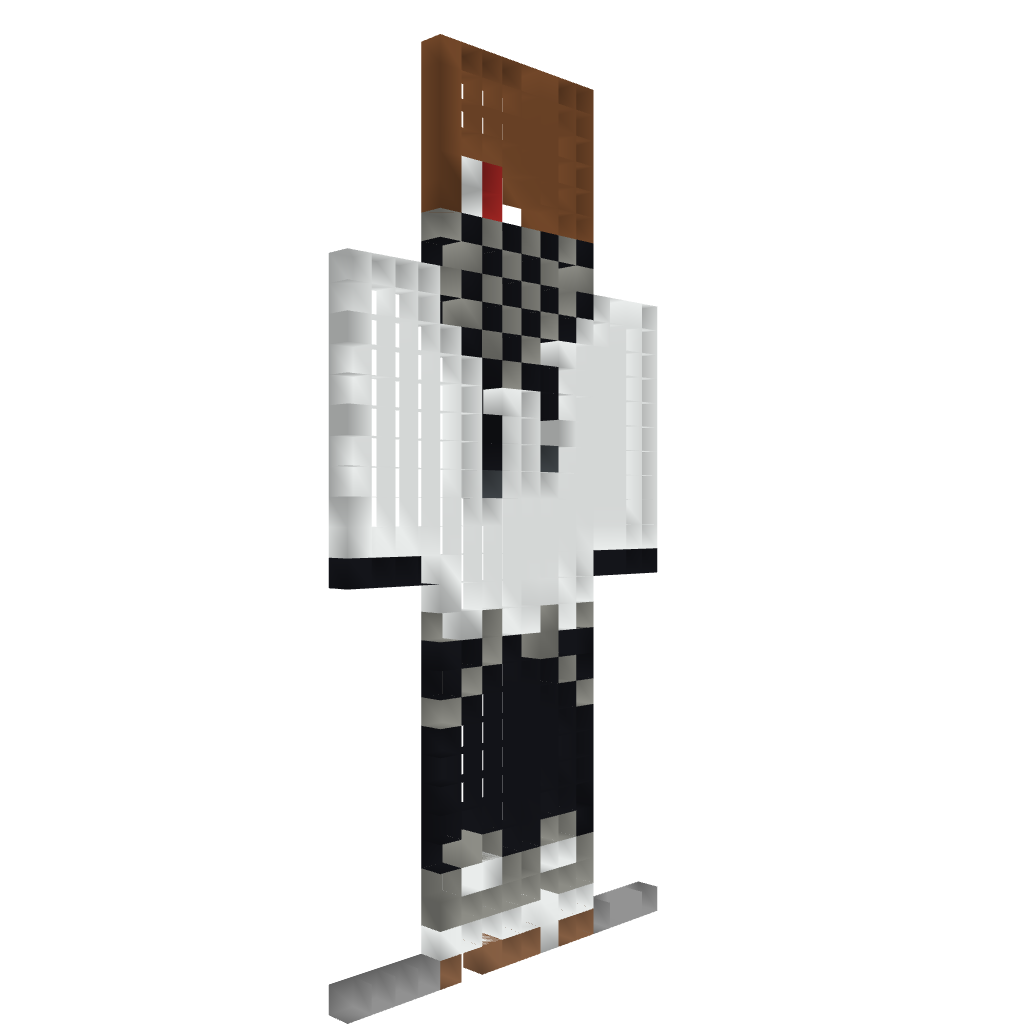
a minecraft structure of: MasterSteve2 Statue